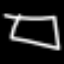
Label: square